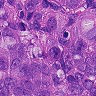
Metastatic tissue present: yes